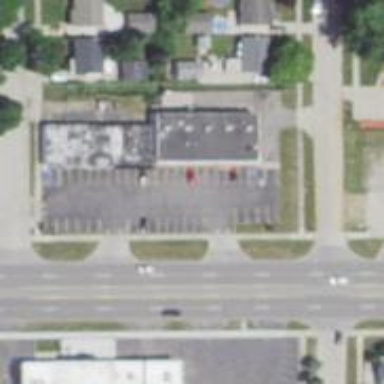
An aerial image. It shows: Convenience shop.